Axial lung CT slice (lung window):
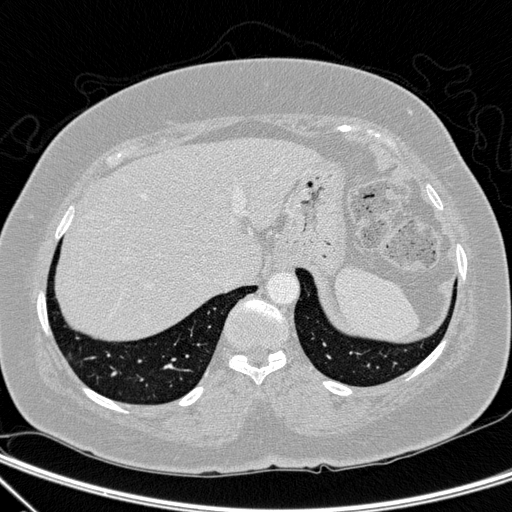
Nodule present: no